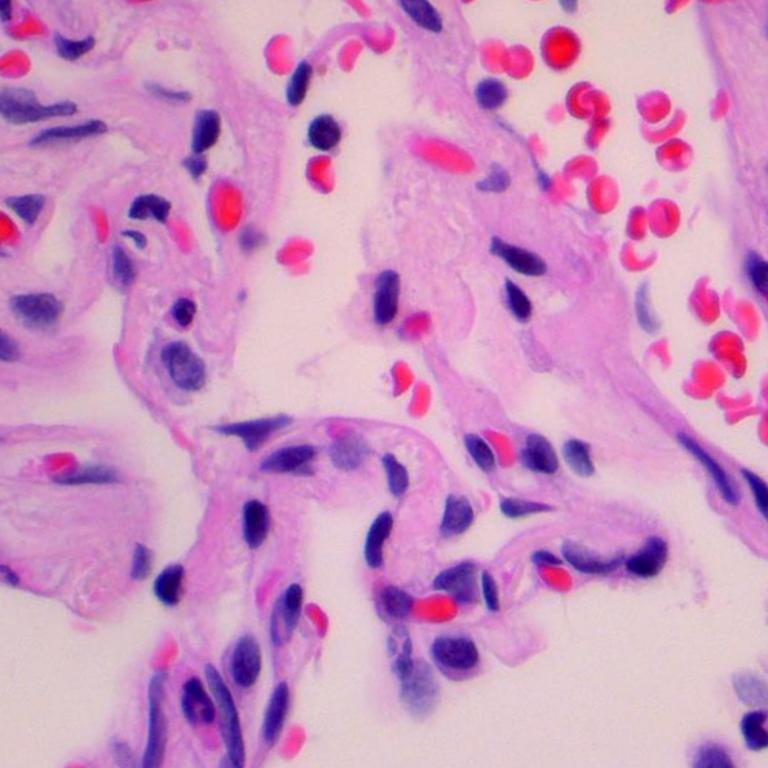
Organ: lung
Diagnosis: benign